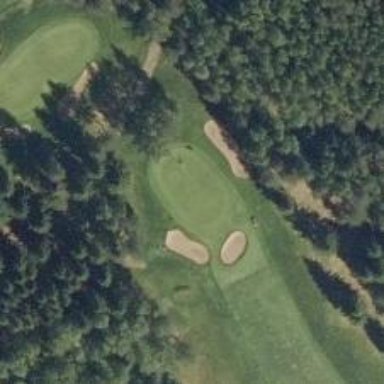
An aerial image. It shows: Golf hole.